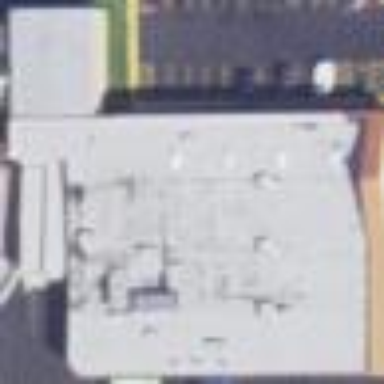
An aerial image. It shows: Retail building housing supermarket.